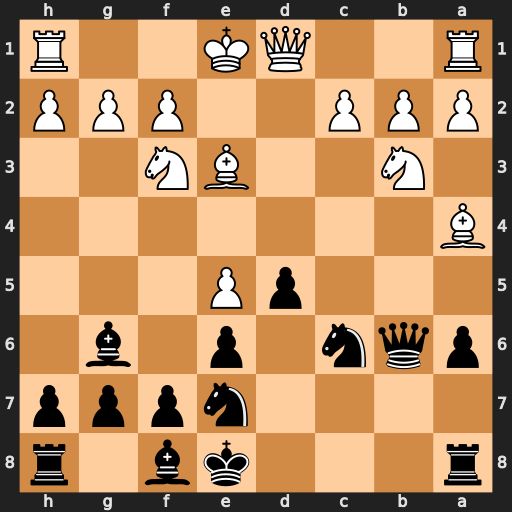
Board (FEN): r3kb1r/4nppp/pqn1p1b1/3pP3/B7/1N2BN2/PPP2PPP/R2QK2R
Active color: b
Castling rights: KQkq
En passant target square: -
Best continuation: Qb4+ Qd2 Qxa4